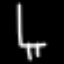
Label: chair